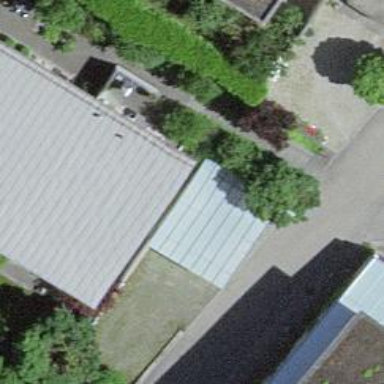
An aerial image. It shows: View of roof of building.